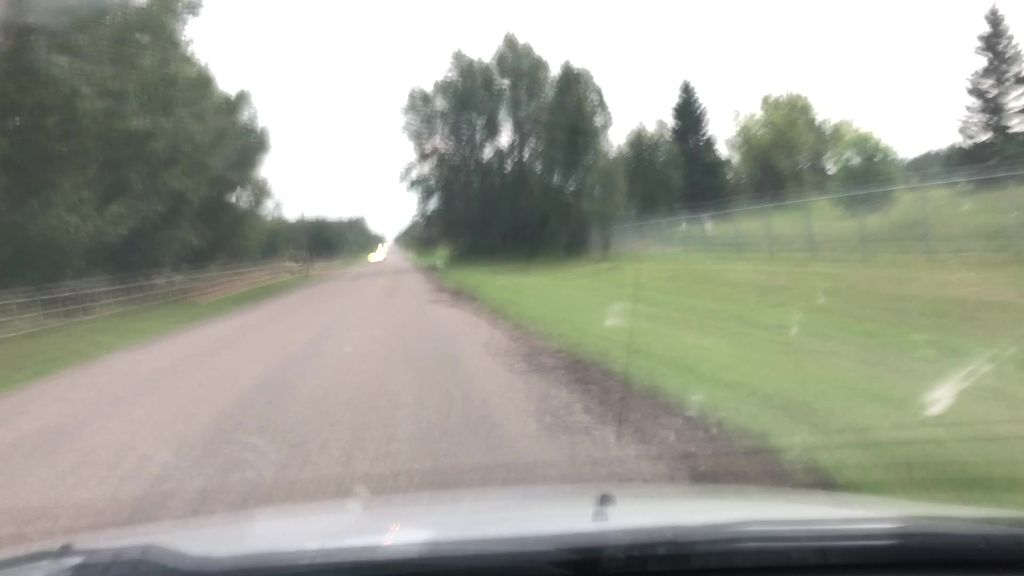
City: edmonton